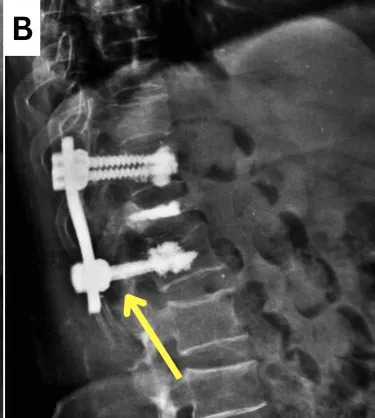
Post-operative X-ray of the spine. The yellow arrow depicts the pedicle screw and connecting rods attaching D11 to the L1 vertebra. . Lateral view.
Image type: radiology (x_ray)